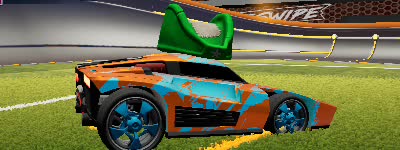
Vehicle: breakout